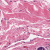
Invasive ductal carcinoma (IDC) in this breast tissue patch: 0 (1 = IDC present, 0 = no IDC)